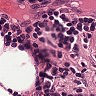
Metastatic tissue present: no